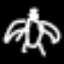
Label: angel